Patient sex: F
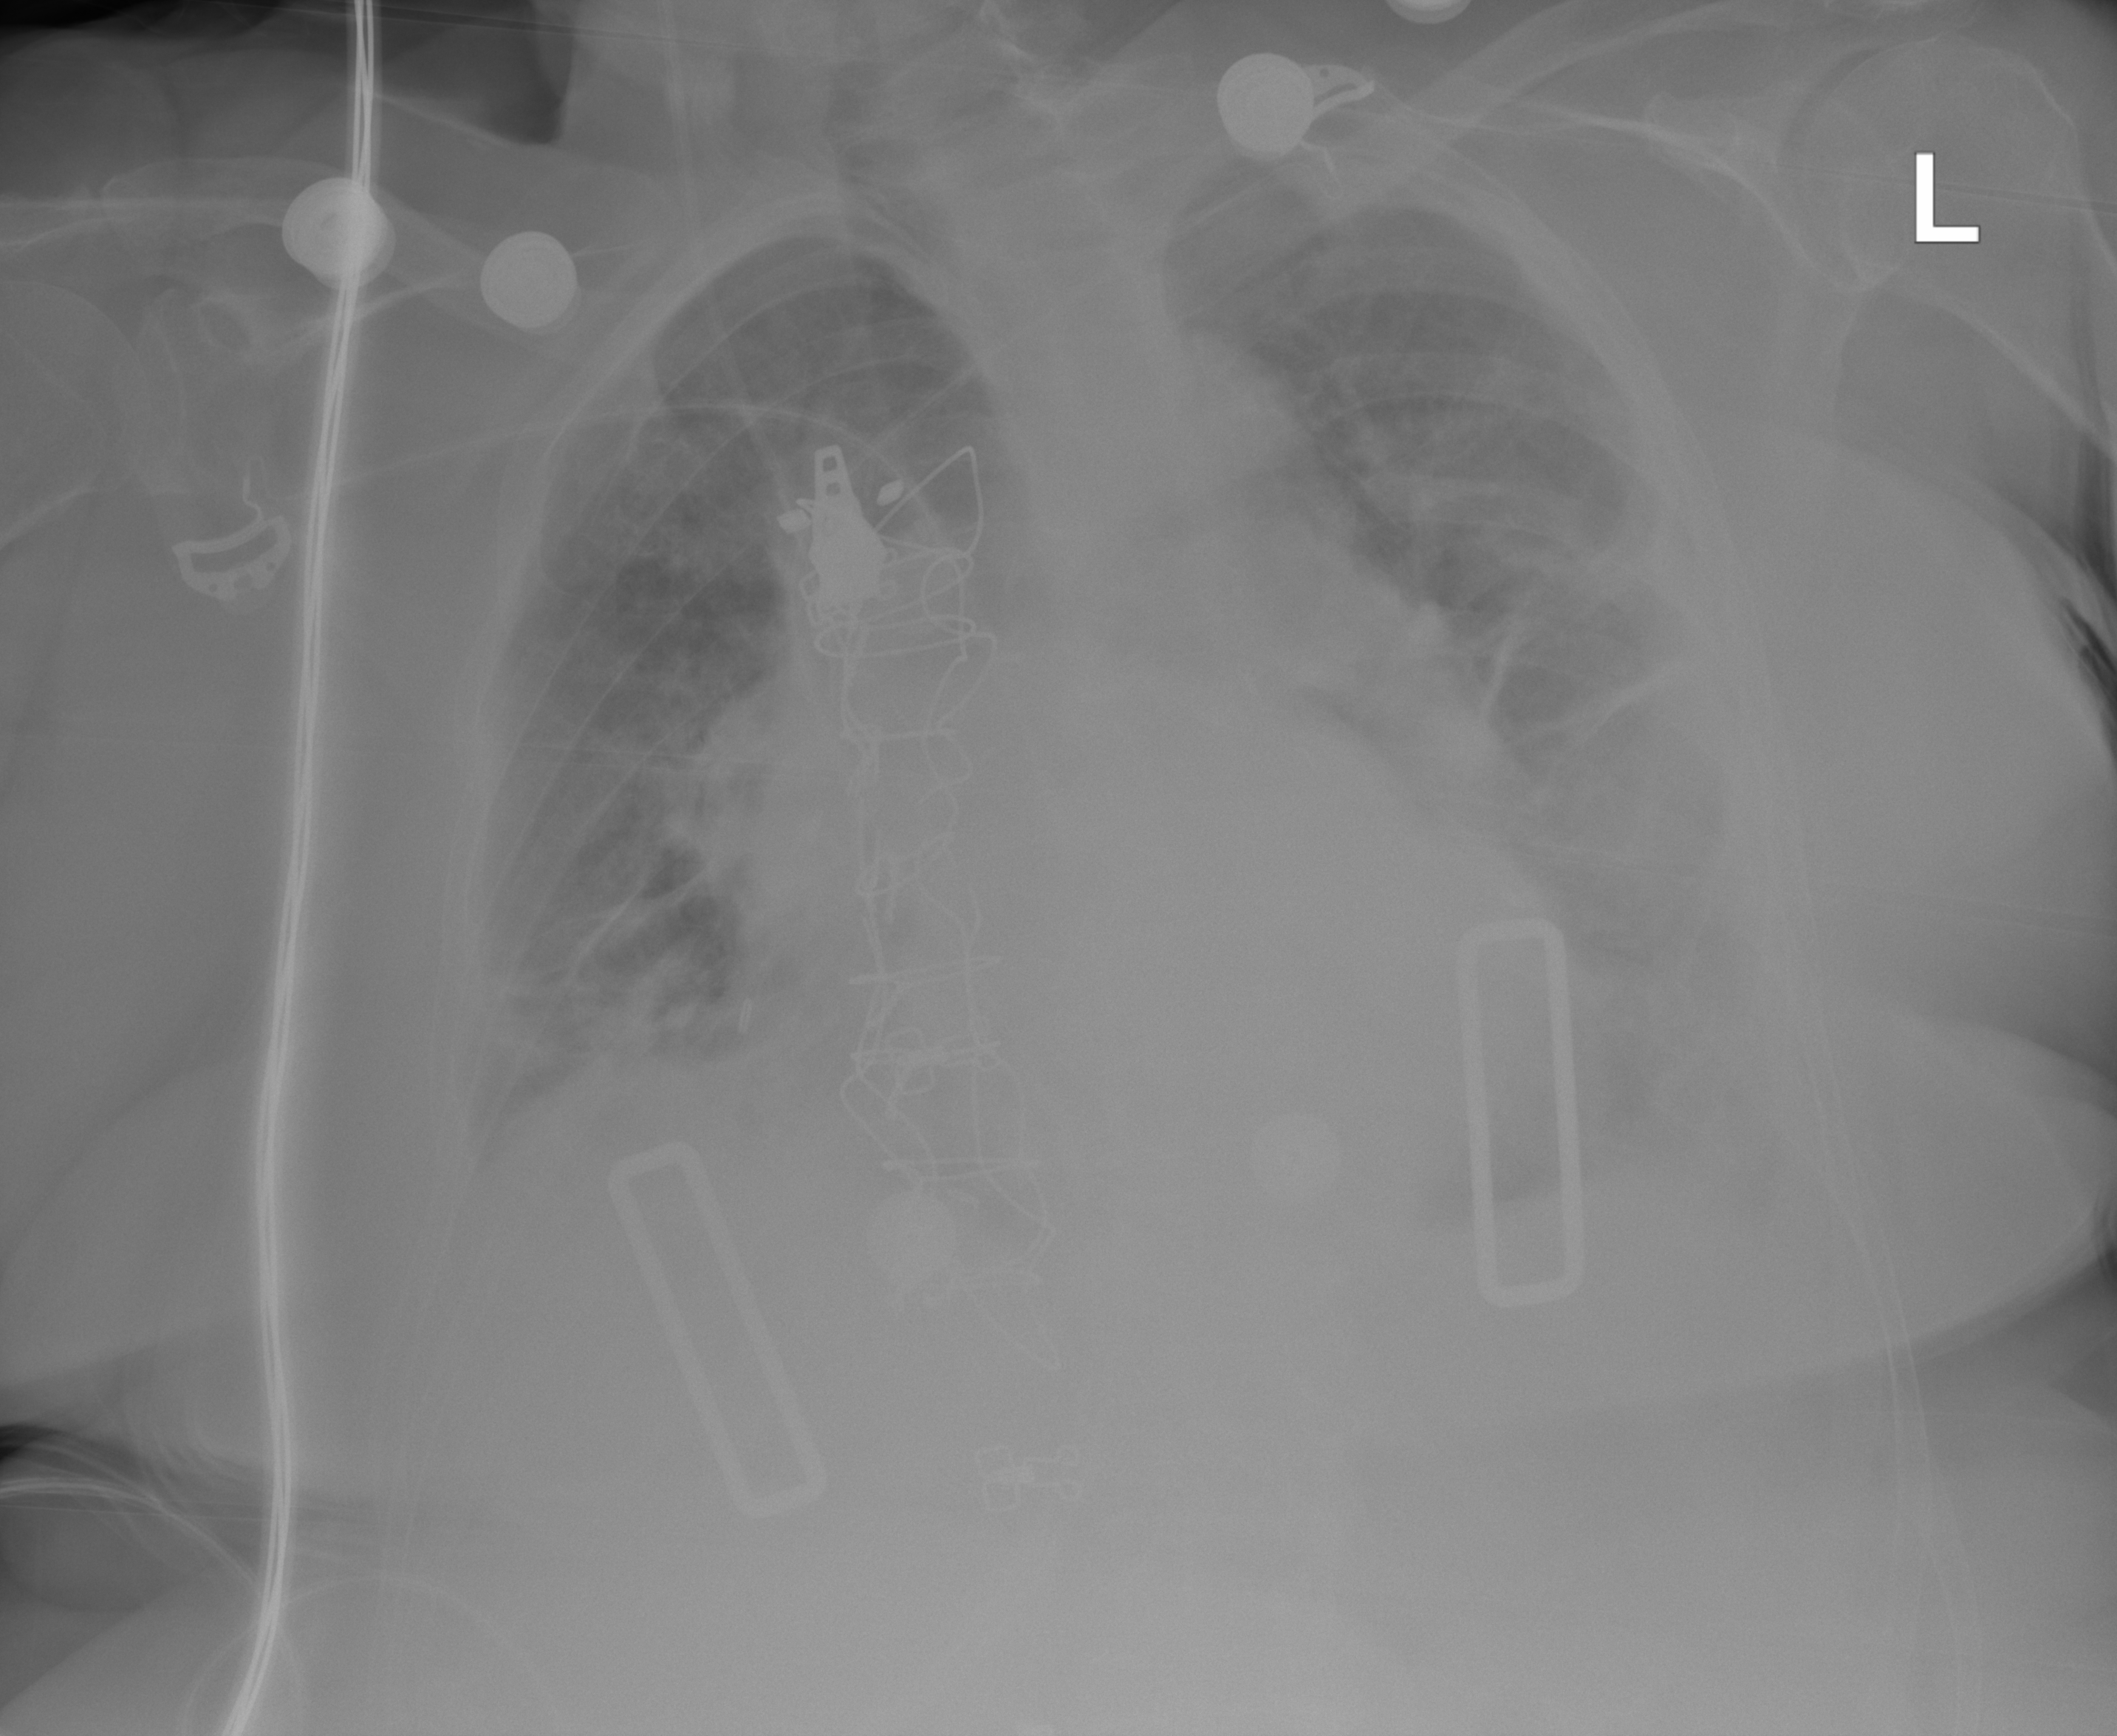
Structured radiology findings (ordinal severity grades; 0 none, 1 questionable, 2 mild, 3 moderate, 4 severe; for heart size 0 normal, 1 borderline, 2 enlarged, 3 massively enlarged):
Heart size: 2
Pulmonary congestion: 0
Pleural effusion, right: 1
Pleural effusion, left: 2
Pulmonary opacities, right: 2
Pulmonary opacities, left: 0
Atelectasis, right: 2
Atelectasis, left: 3